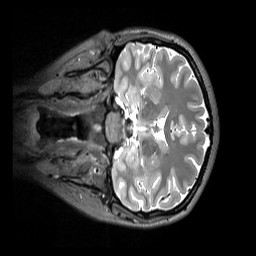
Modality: T2w
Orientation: coronal
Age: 27
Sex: female
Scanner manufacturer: siemens
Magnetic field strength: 3 T
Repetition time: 3.2 s
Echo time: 0.412 s